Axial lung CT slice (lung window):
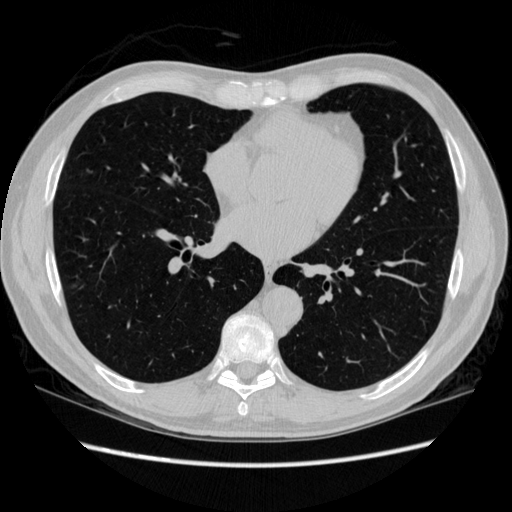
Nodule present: no